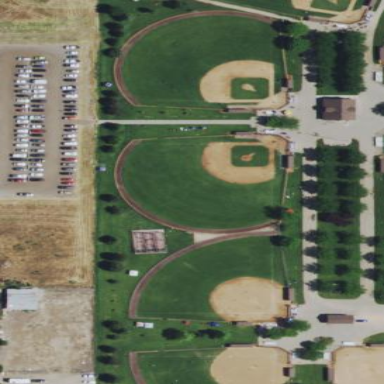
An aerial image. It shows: Softball pitch for leisure sports.